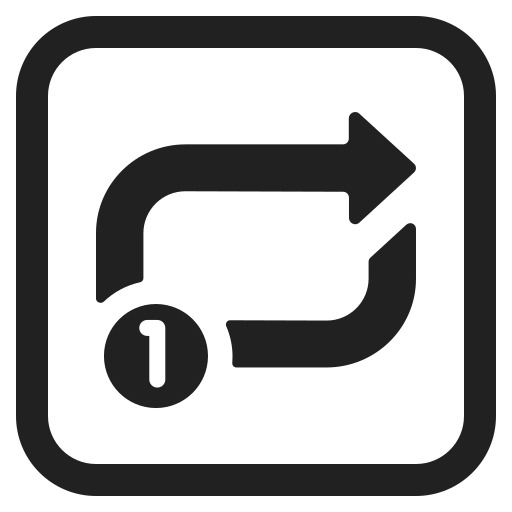
repeat single button high contrast